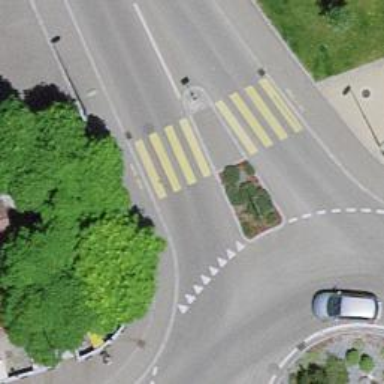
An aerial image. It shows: Uncontrolled zebra crossing with pedestrian island.